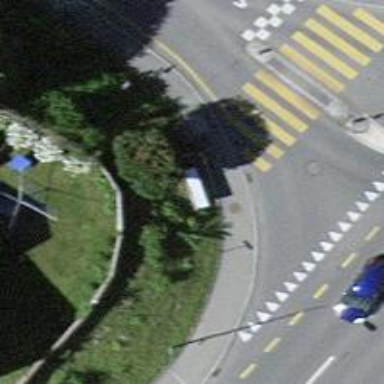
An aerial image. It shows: Pedestrian crossing with zebra markings on the footway.